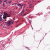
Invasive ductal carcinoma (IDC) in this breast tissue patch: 0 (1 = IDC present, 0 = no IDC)